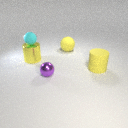
large yellow rubber sphere to the left of large yellow rubber cylinder